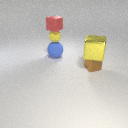
small red rubber cube above large blue rubber sphere